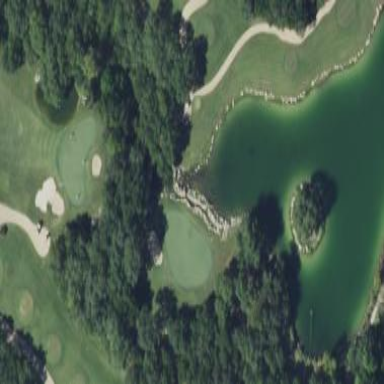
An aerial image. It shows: Water hazard on golf course. The hazard is natural water feature.